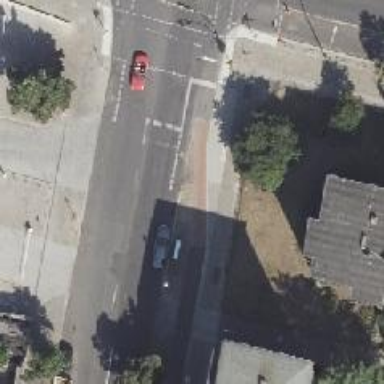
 with the cycle lane on the left being lane and the one on the right being track. The road has lane markings and there is parking lane on the right side of the road. The asphalt surface is used for the cycle lane on the right side."